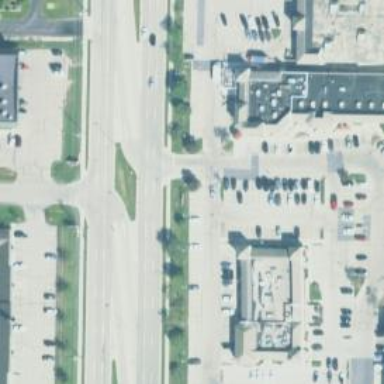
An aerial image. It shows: Secondary link road with asphalt surface.